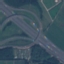
Label: Highway